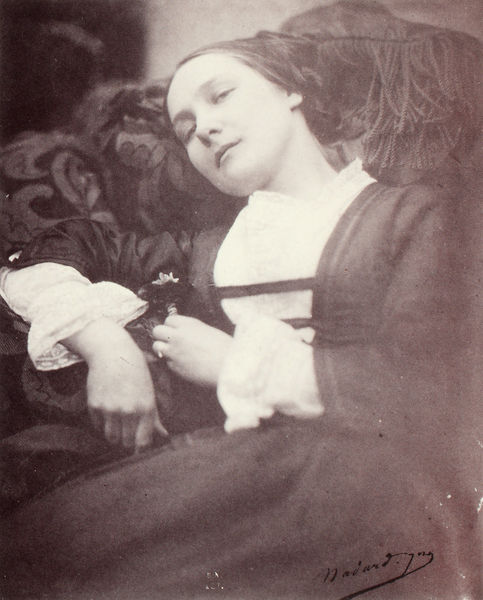
Titel: Marie Roux dite „Musette“
Künstler: Adrien Tournachon
Schlagwörter: hand, schlaf, weiß, blume, blumen, frau, frisur, kleid, mund, nase, schwarz, stuhl, blick, dame, hochformat, jung, augen, bluse, gesicht, ärmel, bildnis, hände, portrait, porträt, signatur, fransen, haare, sessel, sitzend, decke, sofa, lasziv, liegen, lehne, rüschen, blumenstrauß, foto, fotografie, photographie, unterschrift, ringe, schwarzweiss, manschetten, sesses, ruhend, bukett, nadard